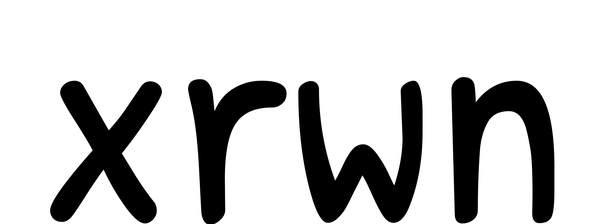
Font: PatrickHand-Regular